Question: My app supports HDMI Output.
I asked the code for the resolution of the TV and got 1920 x 1080 px for
'''
externalScreen.bounds
'''
OK, everything fine. I've setup my views and tried it on the TV ...
There were on the bottom / top / sides of the screen though the TV was detected correctly as 1920 x 1080 and my view is also set up correctly?
Why is the format wrong?
P.S. When I mirror the home screen, it also shows the bars, when I watch a video with the Youtube App, the black bars disappear?
Thank you for your help!
OK, although I got this output in my console:
'''
A new screen got connected: <UIScreen: 0x3439a0; bounds = {{0, 0}, {1920, 1080}}; mode = <UIScreenMode: 0x345240; size = <PHONE> x <PHONE>>>
'''
... I still get the black frame. I init my view with 'CGRectMake(0.0f,0.0f,1920.0f,1080.0f)' for test purposes.
This is the view I can see on my screen (note the black bars):

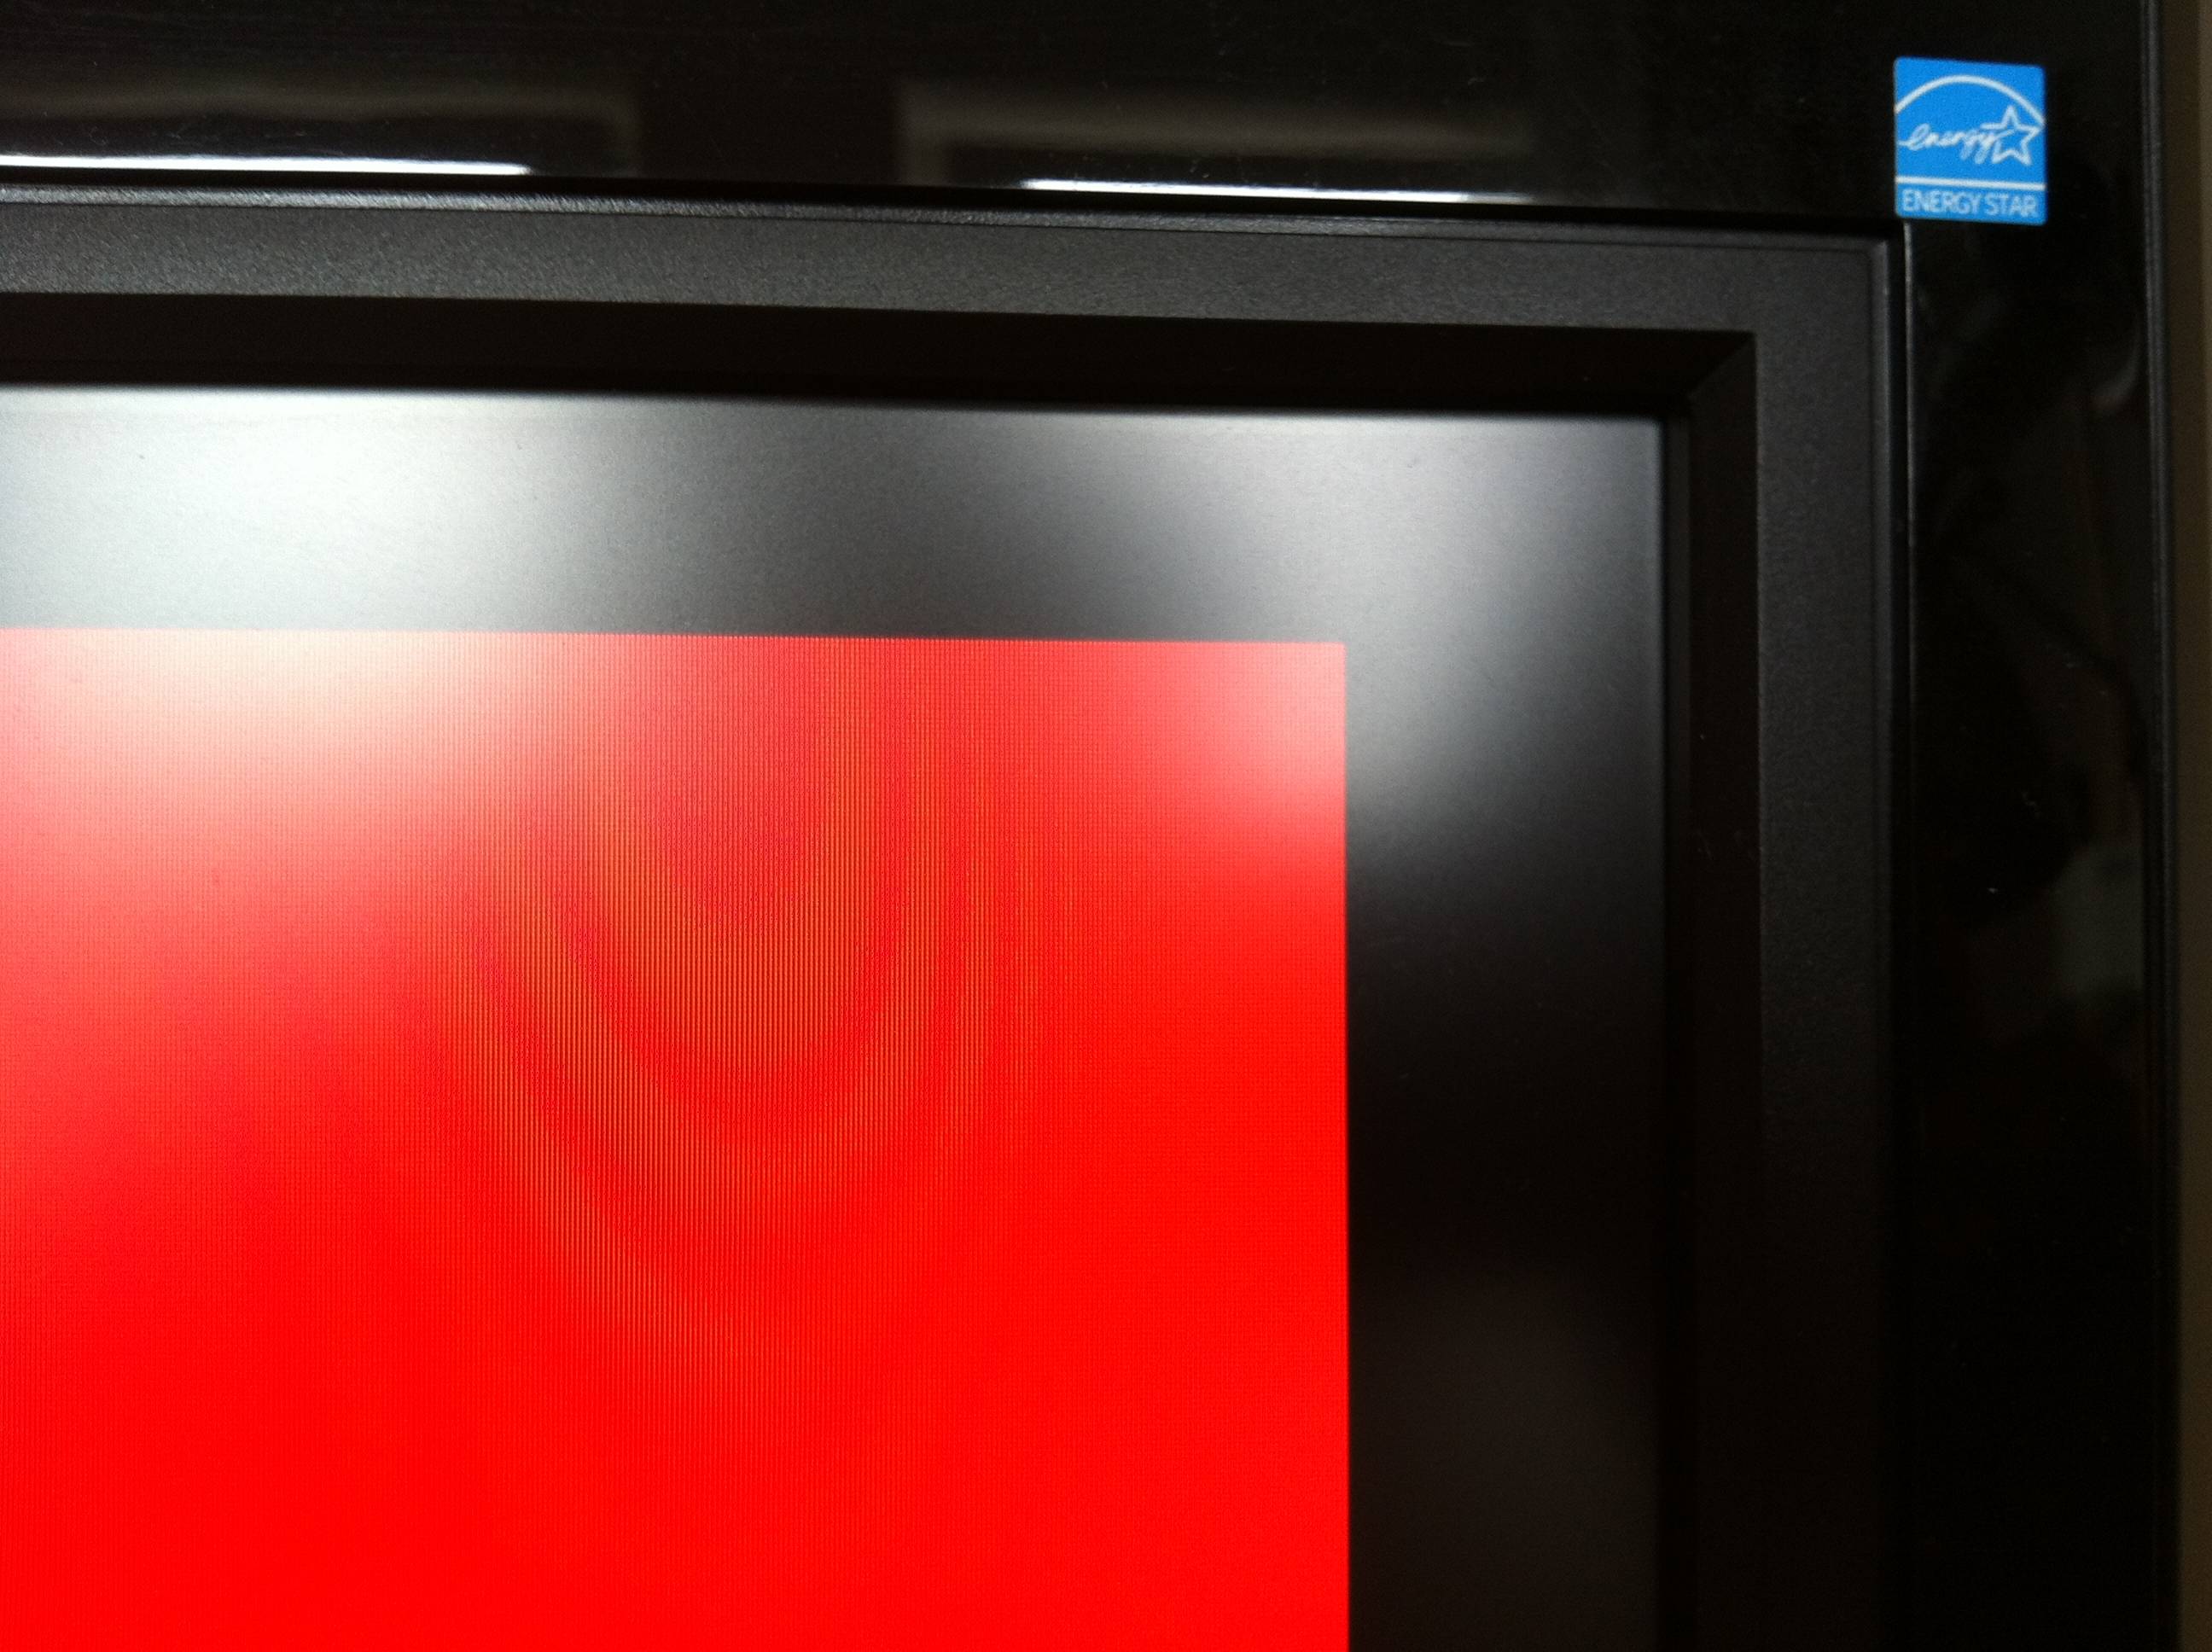
Answer: '''
externalScreen.overscanCompensation = UIScreenOverscanCompensationInsetApplicationFrame;
'''